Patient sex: M
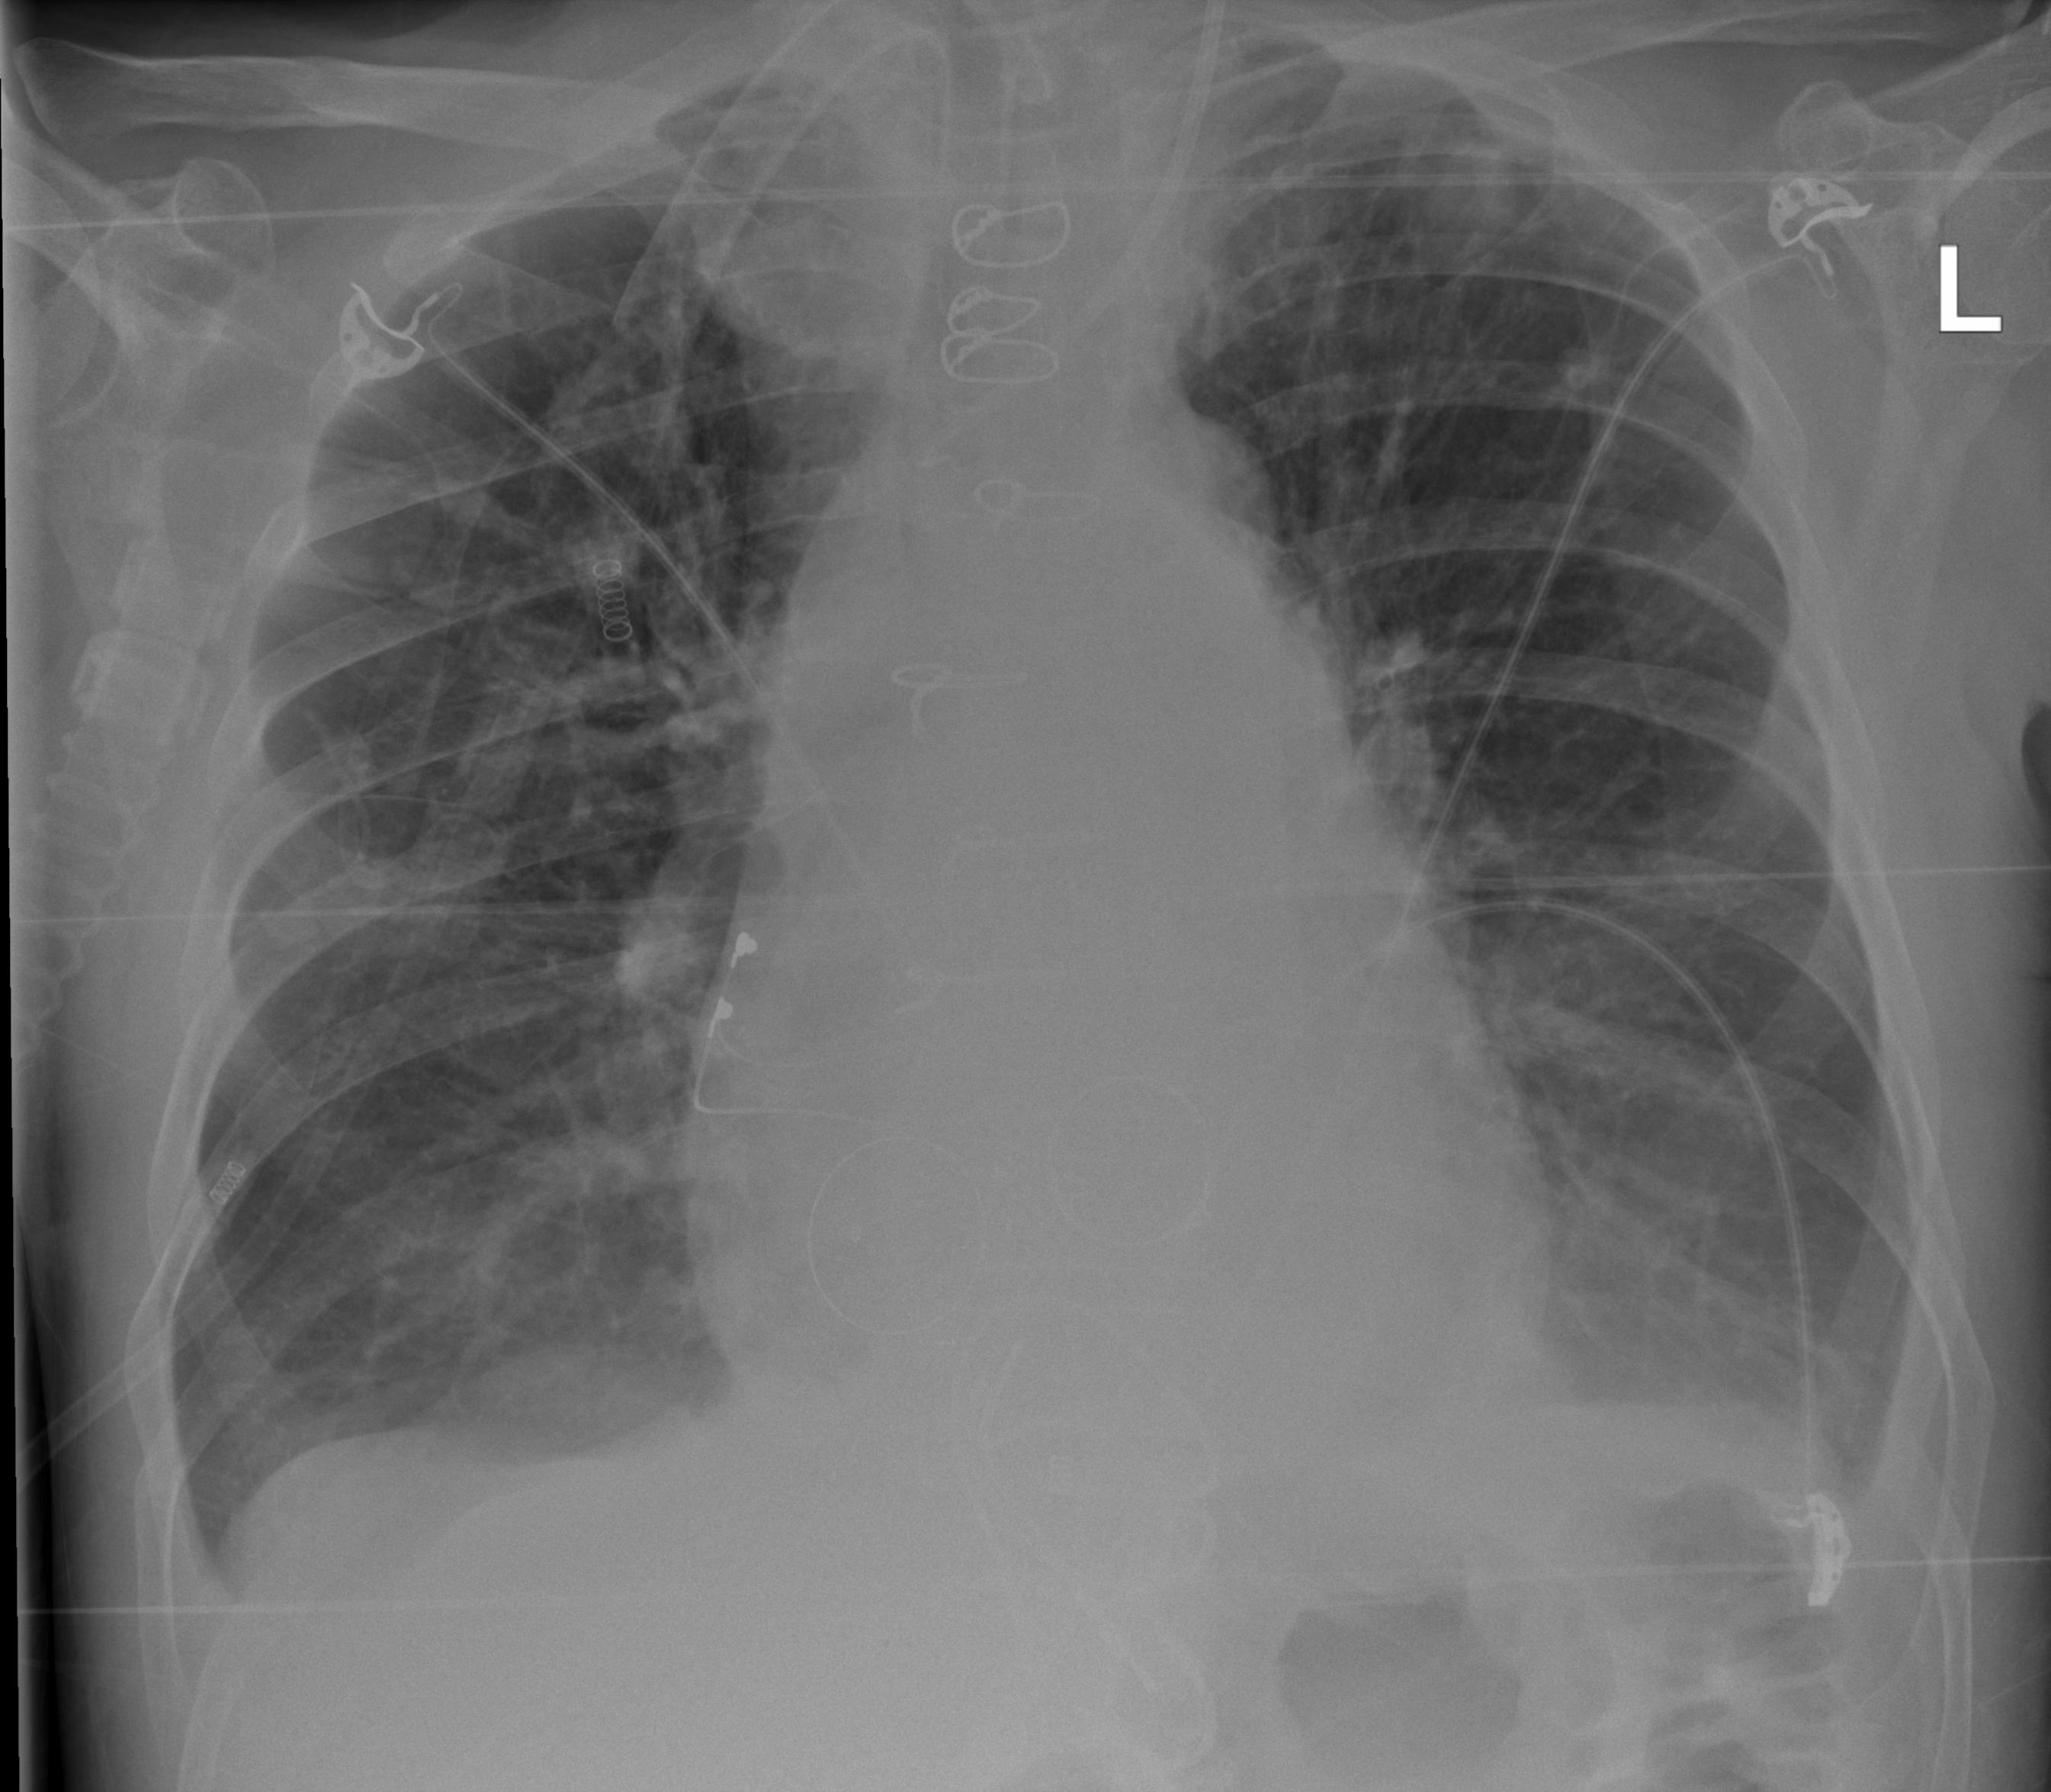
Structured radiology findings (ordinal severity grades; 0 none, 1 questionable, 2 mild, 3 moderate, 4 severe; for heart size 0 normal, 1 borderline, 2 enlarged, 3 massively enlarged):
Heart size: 0
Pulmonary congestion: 0
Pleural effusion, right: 2
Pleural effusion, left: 2
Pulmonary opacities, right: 2
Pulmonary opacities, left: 2
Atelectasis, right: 2
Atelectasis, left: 2